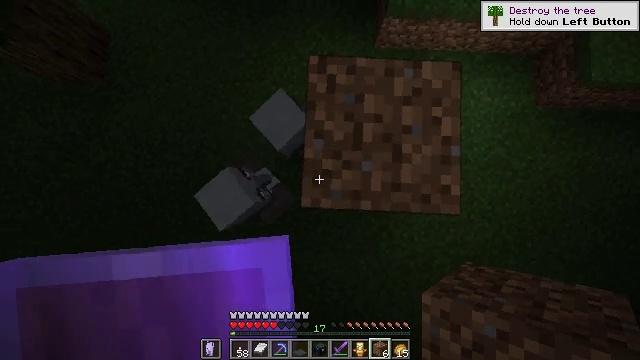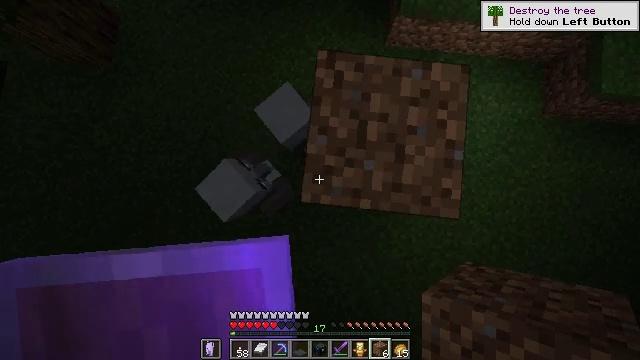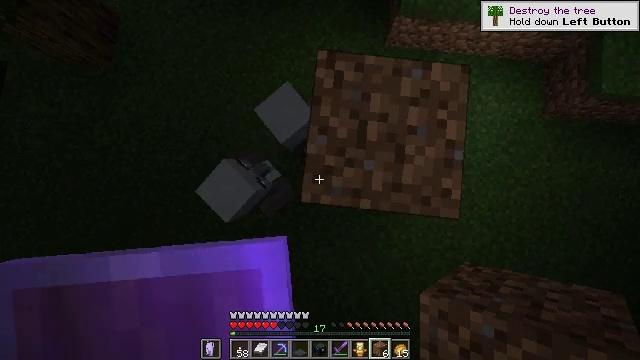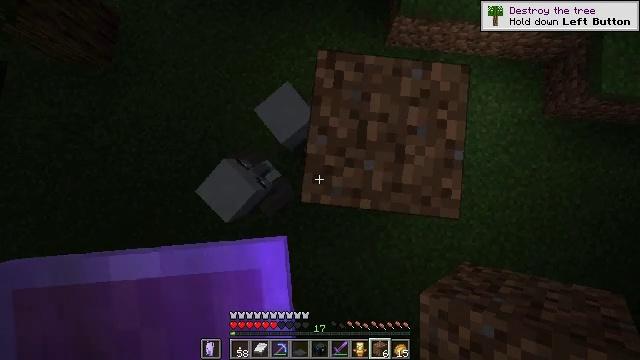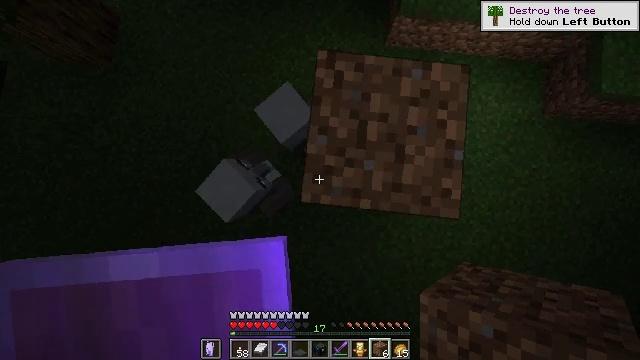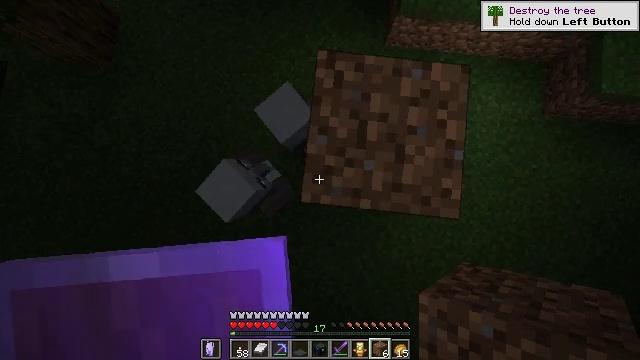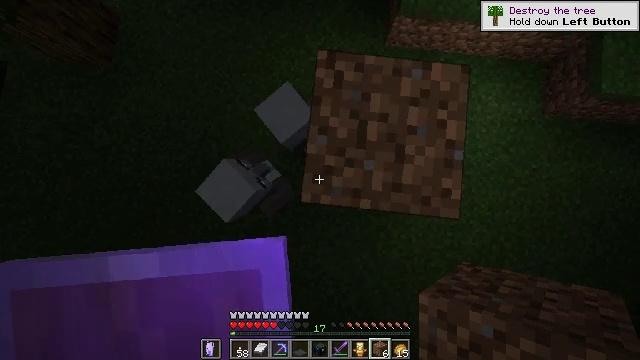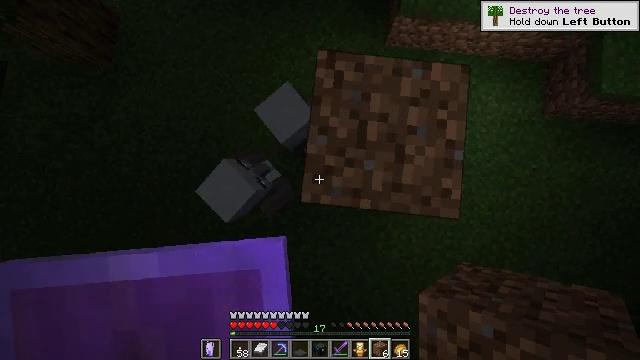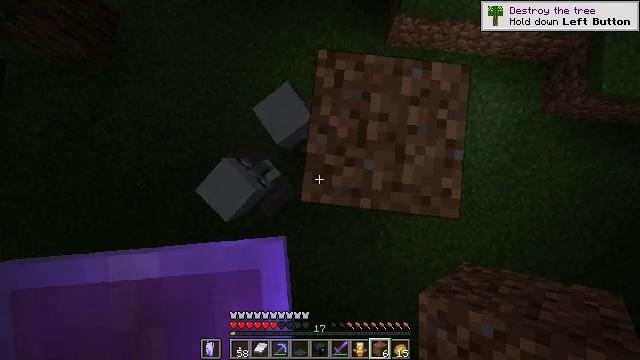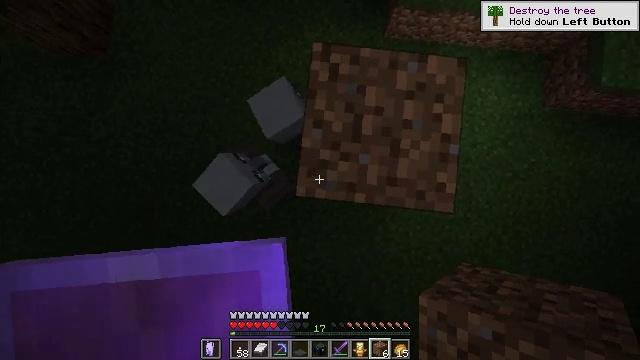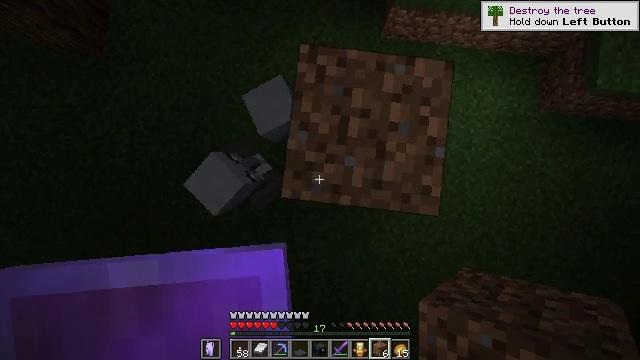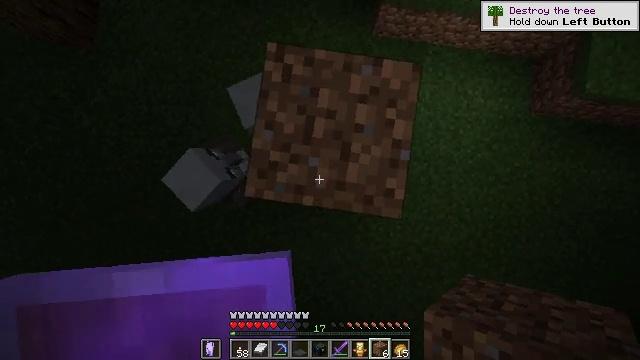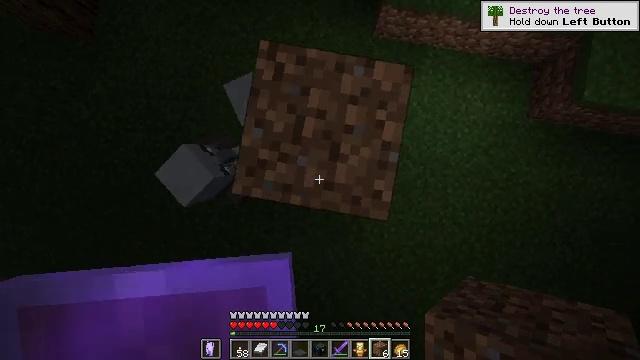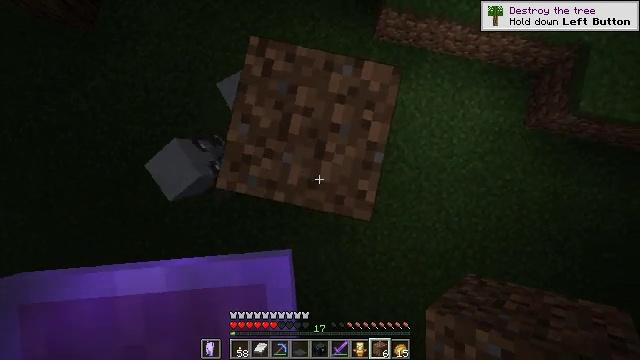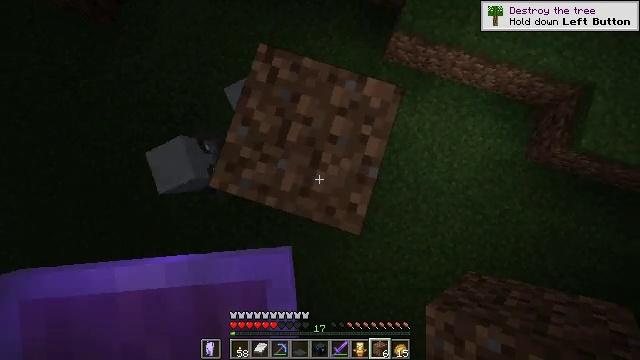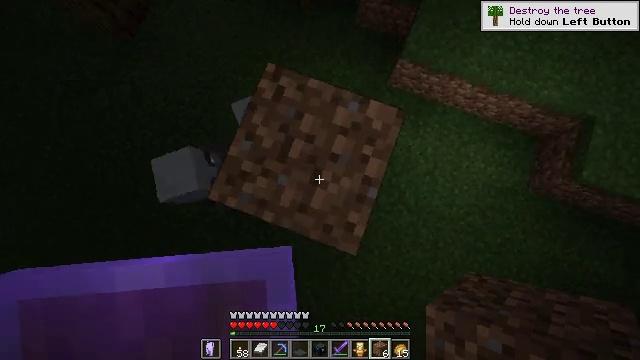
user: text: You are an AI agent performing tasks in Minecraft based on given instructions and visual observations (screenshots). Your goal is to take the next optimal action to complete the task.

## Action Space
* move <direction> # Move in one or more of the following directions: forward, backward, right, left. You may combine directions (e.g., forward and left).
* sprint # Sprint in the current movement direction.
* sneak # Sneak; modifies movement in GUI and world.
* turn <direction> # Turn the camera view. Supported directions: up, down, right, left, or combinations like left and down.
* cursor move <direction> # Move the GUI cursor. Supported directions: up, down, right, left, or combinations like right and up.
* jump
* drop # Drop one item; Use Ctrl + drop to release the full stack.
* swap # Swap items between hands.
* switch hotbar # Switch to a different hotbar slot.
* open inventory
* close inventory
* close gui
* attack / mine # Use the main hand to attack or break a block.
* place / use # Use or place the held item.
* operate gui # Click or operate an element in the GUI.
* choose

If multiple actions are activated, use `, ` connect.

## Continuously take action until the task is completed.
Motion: motion action
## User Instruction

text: Kill a vindicator.
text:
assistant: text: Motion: turn left
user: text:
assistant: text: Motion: no_op
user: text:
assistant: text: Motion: no_op
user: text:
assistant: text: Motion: no_op
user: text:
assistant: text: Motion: no_op
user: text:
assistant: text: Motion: no_op
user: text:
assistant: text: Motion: no_op
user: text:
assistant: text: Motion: no_op
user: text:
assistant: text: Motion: move right, turn down
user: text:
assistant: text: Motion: move right
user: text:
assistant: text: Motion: move right, turn left
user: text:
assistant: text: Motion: turn left
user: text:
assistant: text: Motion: turn left
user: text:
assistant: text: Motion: turn left and up
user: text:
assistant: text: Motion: turn left and up
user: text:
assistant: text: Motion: turn left and up
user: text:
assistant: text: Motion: turn left and up
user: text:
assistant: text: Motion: turn left and up
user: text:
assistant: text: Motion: turn left and up
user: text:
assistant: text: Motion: turn left and up
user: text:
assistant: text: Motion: turn left and up
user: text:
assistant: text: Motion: turn left
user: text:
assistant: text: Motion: turn left
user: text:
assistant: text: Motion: turn left and up
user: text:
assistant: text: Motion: turn left and up
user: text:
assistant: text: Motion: turn left and up
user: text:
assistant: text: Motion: turn left and up
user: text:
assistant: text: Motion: turn left
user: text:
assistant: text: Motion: turn left
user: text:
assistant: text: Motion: turn left and down